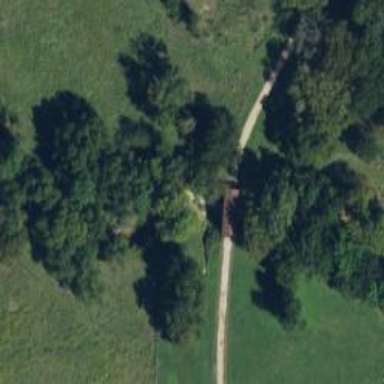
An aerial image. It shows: Covered driveway bridge.